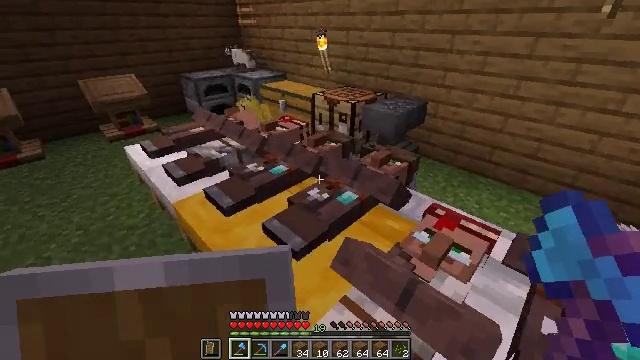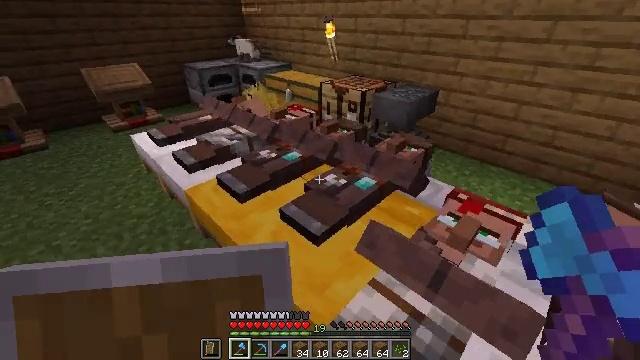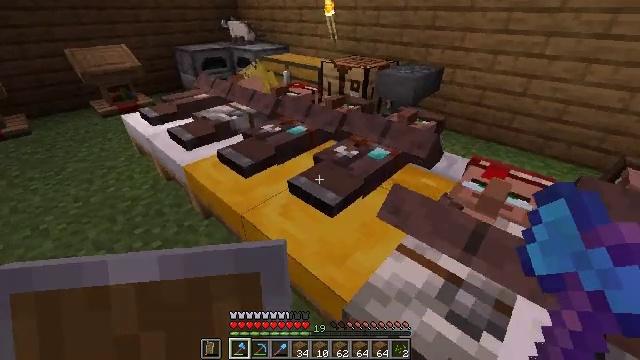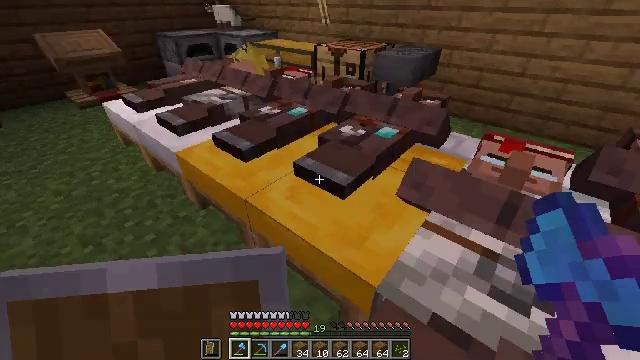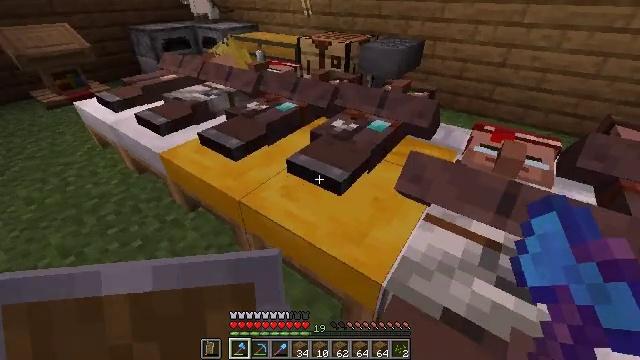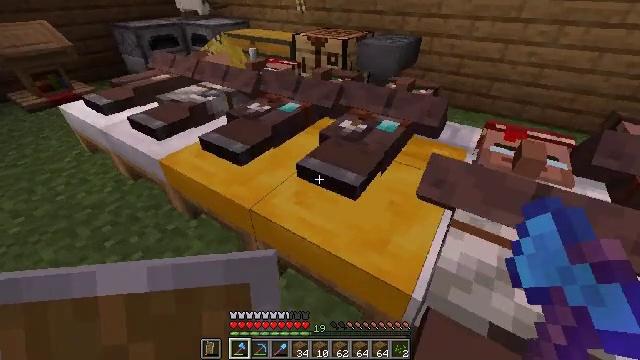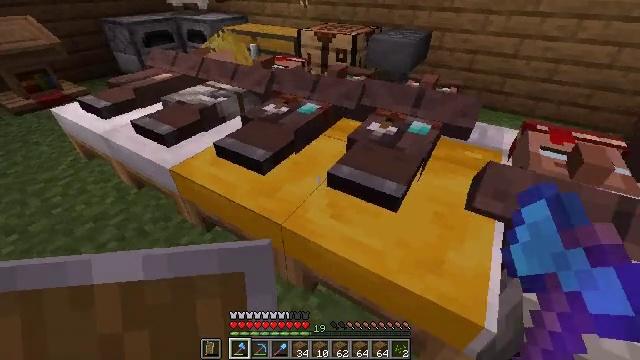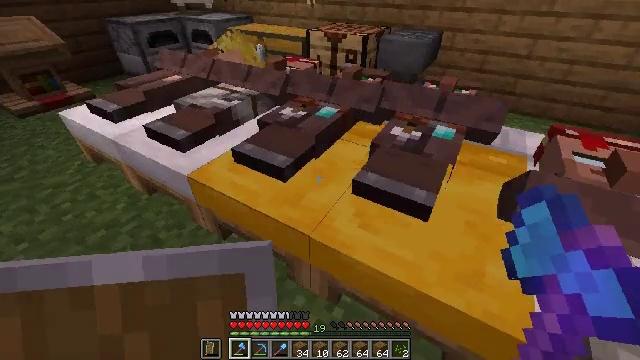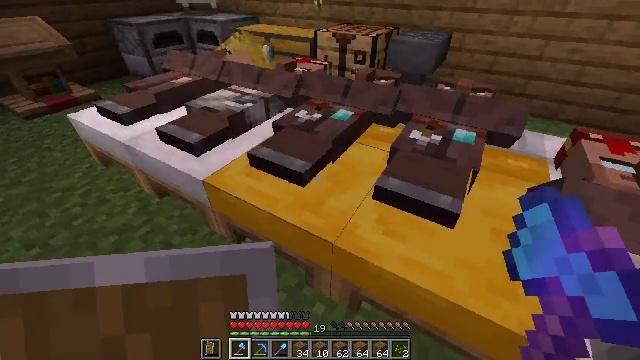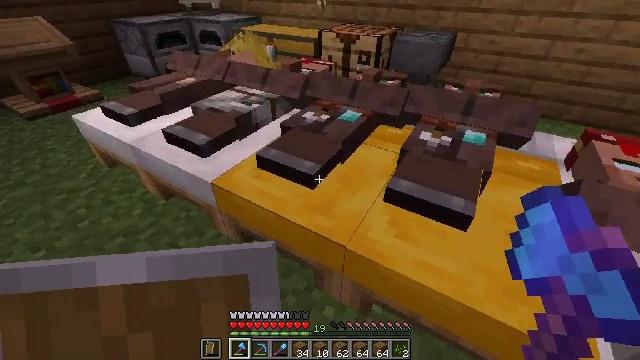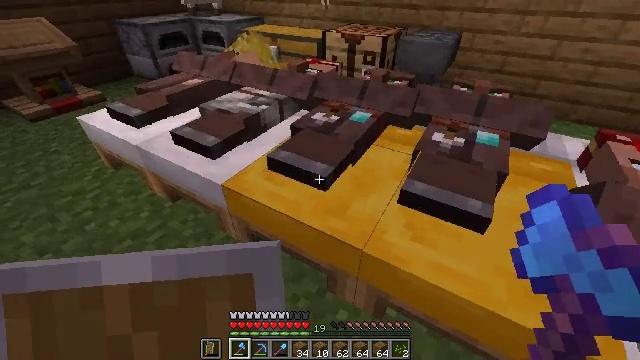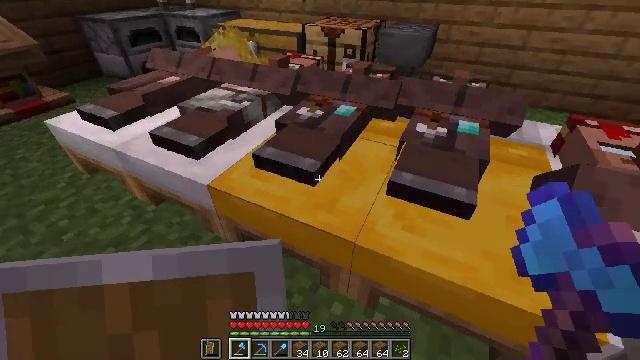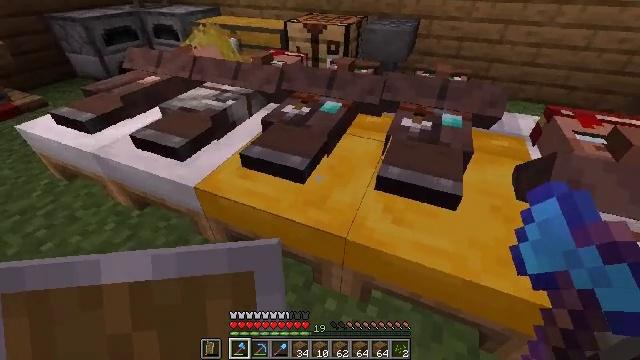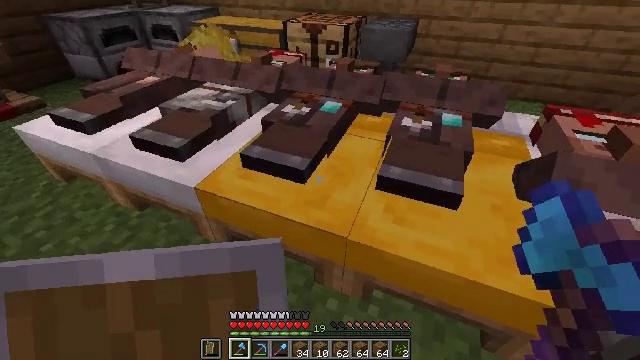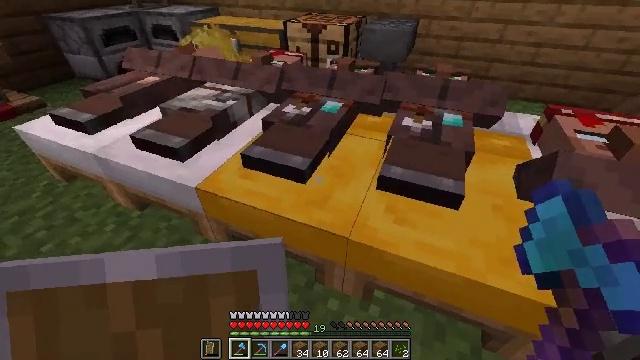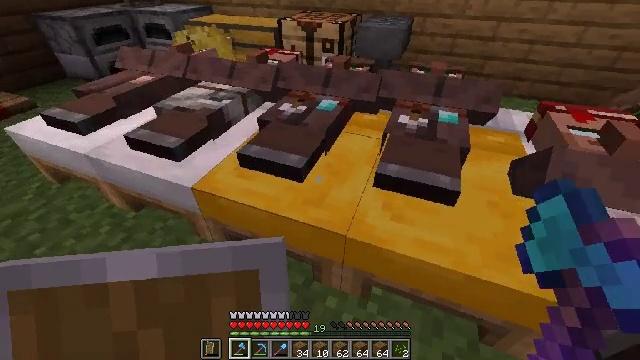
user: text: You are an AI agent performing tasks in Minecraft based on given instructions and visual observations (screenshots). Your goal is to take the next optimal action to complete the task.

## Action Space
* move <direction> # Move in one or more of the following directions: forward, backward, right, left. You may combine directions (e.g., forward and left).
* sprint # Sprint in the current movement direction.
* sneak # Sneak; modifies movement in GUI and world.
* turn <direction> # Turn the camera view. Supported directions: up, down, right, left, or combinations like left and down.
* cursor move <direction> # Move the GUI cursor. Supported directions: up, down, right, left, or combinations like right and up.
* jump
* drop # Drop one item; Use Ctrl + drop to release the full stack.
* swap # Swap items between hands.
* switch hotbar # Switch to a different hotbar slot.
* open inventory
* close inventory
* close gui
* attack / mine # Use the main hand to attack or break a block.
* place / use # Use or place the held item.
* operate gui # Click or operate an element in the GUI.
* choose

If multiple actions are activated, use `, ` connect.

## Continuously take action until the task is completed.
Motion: motion action
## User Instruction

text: Remove the yellow bed.
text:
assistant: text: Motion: move forward and move left, turn down
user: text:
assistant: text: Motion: move forward and move left, turn right and down
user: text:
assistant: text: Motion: move forward and move left, turn right and down
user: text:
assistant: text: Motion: move forward and move left, turn right and down
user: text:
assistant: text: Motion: move forward and move left, turn right
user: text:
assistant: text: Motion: move forward and move left, turn right
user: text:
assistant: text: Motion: move left
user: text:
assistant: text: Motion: no_op
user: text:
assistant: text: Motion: no_op
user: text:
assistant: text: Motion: no_op
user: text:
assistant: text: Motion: turn right and down
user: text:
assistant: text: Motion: turn right
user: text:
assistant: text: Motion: no_op
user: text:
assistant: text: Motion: no_op
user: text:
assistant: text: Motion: turn right
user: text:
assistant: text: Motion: turn right
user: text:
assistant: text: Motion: turn right
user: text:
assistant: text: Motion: turn right and down
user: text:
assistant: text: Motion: turn right and down
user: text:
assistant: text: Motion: turn right and down
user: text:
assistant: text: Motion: turn right and down
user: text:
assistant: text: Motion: turn right
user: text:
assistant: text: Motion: open inventory
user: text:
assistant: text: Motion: open inventory
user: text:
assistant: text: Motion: open inventory
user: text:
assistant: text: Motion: cursor move right and down
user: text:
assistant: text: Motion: cursor move right and down
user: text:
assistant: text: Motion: cursor move down
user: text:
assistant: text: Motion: cursor move down
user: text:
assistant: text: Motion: sneak, cursor move down